Platform: macOS
Application: Arc Browser
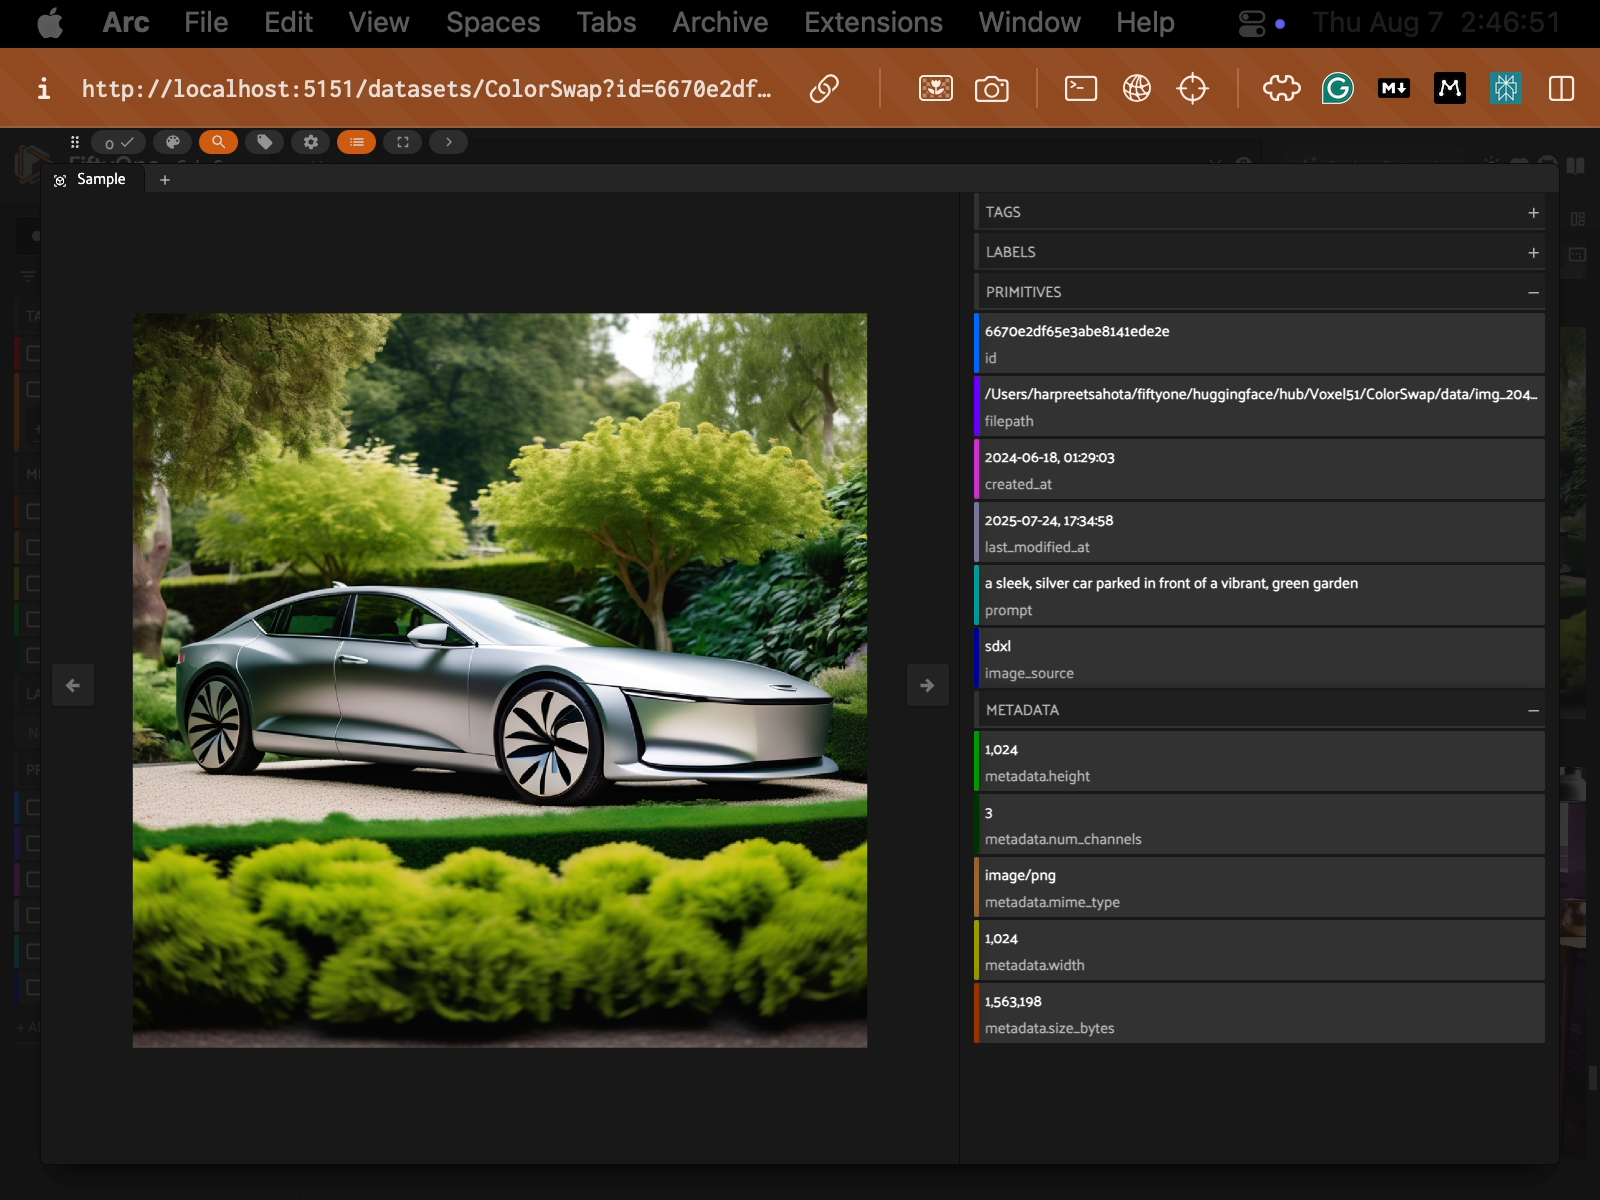
task_description: Navigate to the previous sample
action_type: click
element_info: Icon
steps_since_start: 1